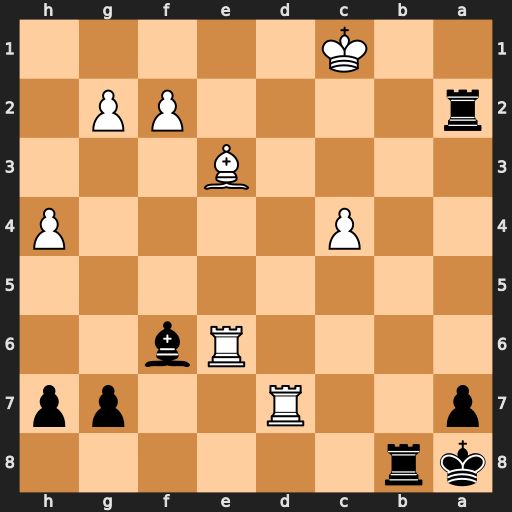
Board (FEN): kr6/p2R2pp/4Rb2/8/2P4P/4B3/r4PP1/2K5
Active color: b
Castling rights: -
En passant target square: -
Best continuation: Ra1+ Kc2 Rb2+ Kd3 Rd1+ Ke4 Rxd7